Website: macys
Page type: delivery-shipping
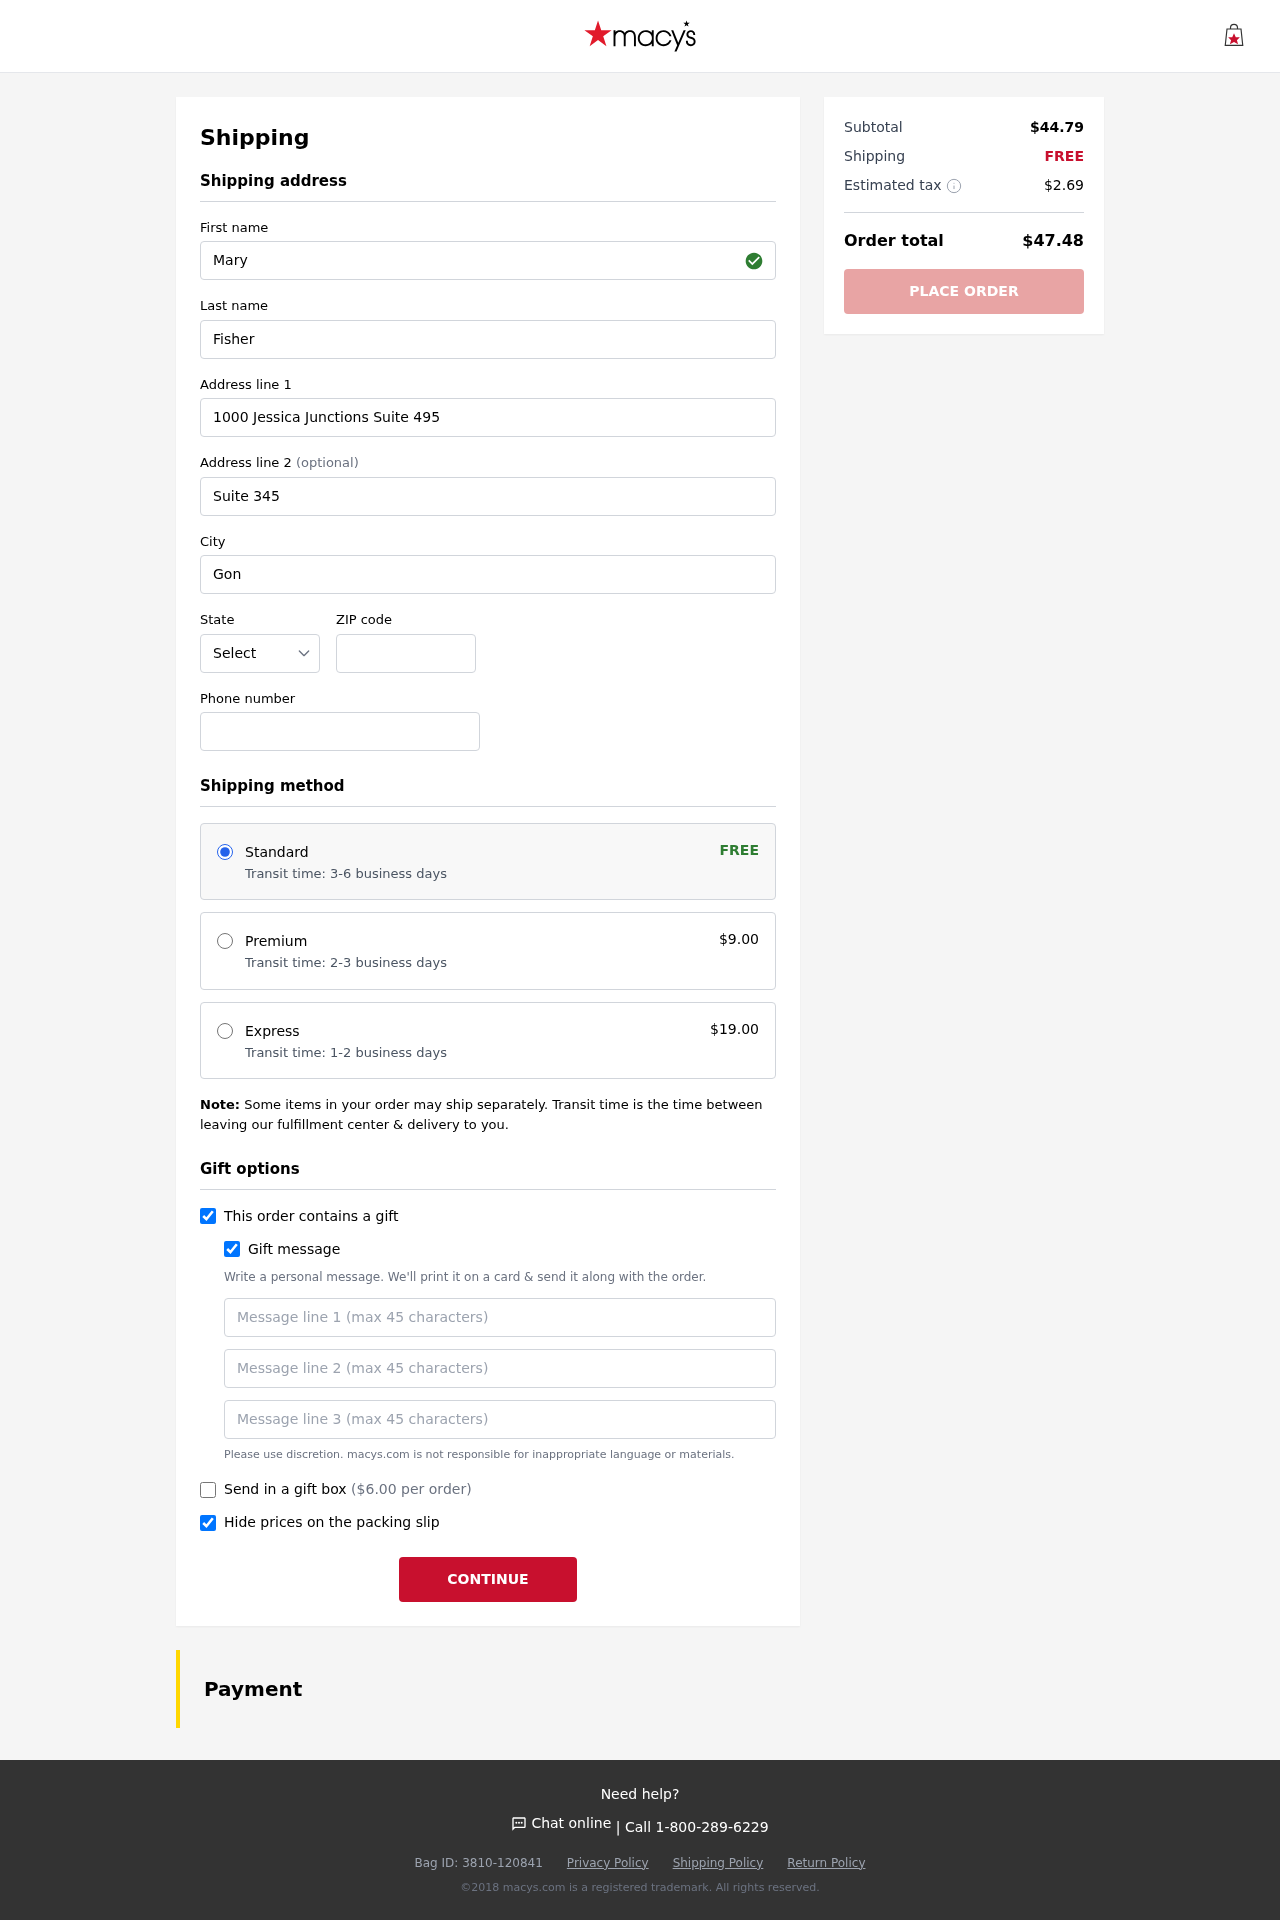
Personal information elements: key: PII_STATE_ABBR
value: IN
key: PII_FIRSTNAME
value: Mary
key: PII_LASTNAME
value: Fisher
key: PII_STREET
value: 1000 Jessica Junctions Suite 495
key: PII_STREET2
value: Suite 345
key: PII_CITY
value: Gonzalezville
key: PII_POSTCODE
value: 39894
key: PII_PHONE
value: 9464519463
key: PII_GIFT_MESSAGE
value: Hey Elizabeth, I saw these stunning sandals and immediately thought of you! I know how much you love adding a little sparkle to your outfits, and I hope they bring you as much joy as you bring to all of us. Enjoy!  Mary
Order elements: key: ORDER_SHIPPING_STANDARD
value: Transit time: 3-6 business days
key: ORDER_SHIPPING_COST
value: FREE
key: ORDER_SHIPPING_PREMIUM
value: Transit time: 2-3 business days
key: ORDER_SHIPPING_PREMIUM_PRICE
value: $9.00
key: ORDER_SHIPPING_EXPRESS
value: Transit time: 1-2 business days
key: ORDER_SHIPPING_EXPRESS_PRICE
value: $19.00
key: ORDER_GIFT_BOX_PRICE
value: ($6.00 per order)
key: ORDER_SUBTOTAL
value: $44.79
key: ORDER_SHIPPING_COST2
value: FREE
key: ORDER_TAX
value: $2.69
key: ORDER_TOTAL
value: $47.48